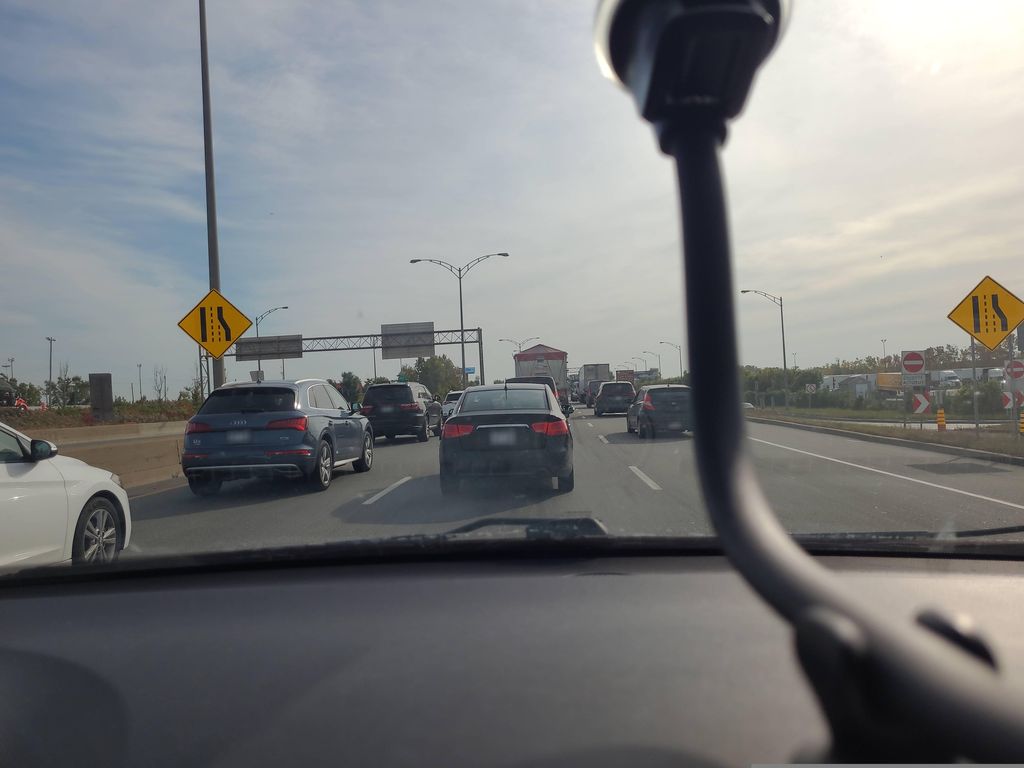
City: montreal